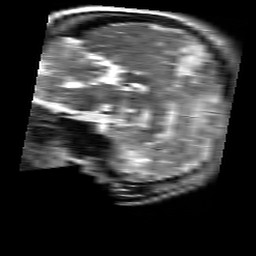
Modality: T2w
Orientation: sagittal
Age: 33
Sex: female
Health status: healthy
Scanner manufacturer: siemens
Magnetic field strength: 3 T
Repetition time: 4.01 s
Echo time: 0.116 s